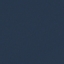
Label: SeaLake